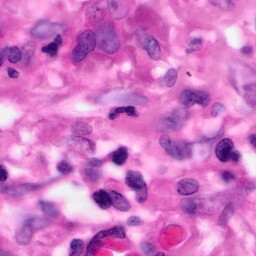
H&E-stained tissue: Pancreatic